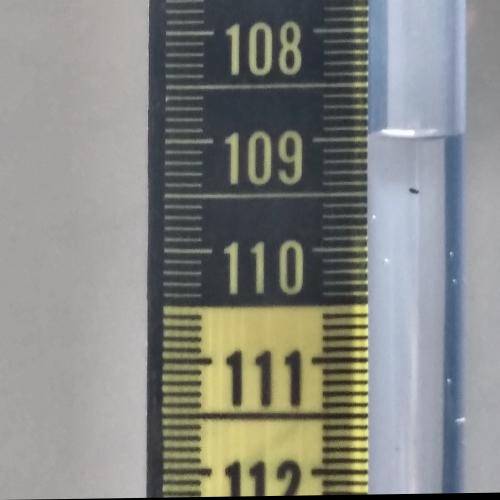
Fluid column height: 109.0 cm